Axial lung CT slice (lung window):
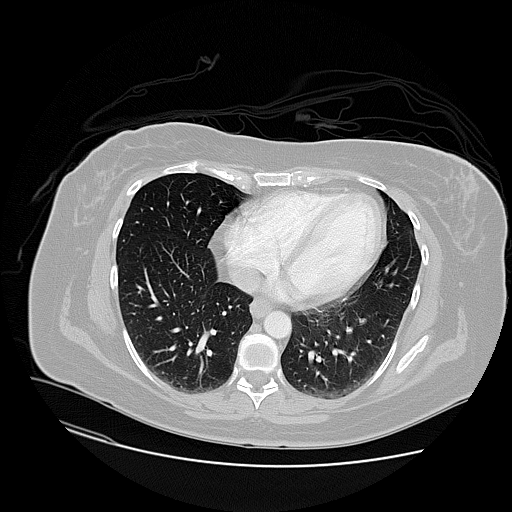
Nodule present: no